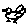
Label: bird